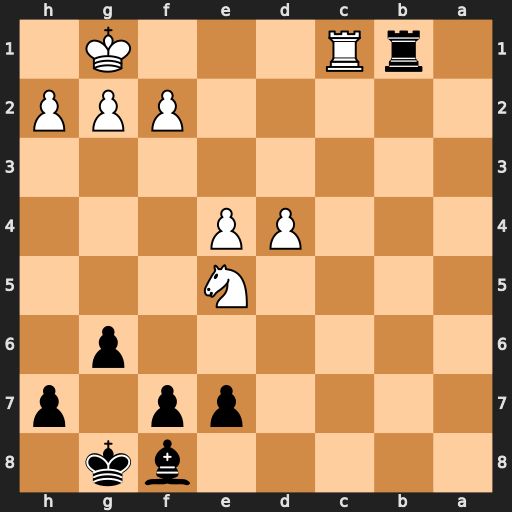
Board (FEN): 5bk1/4pp1p/6p1/4N3/3PP3/8/5PPP/1rR3K1
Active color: b
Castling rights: -
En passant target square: -
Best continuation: Rxc1#